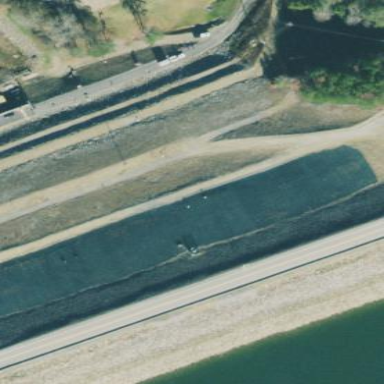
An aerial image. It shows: Dam across waterway.